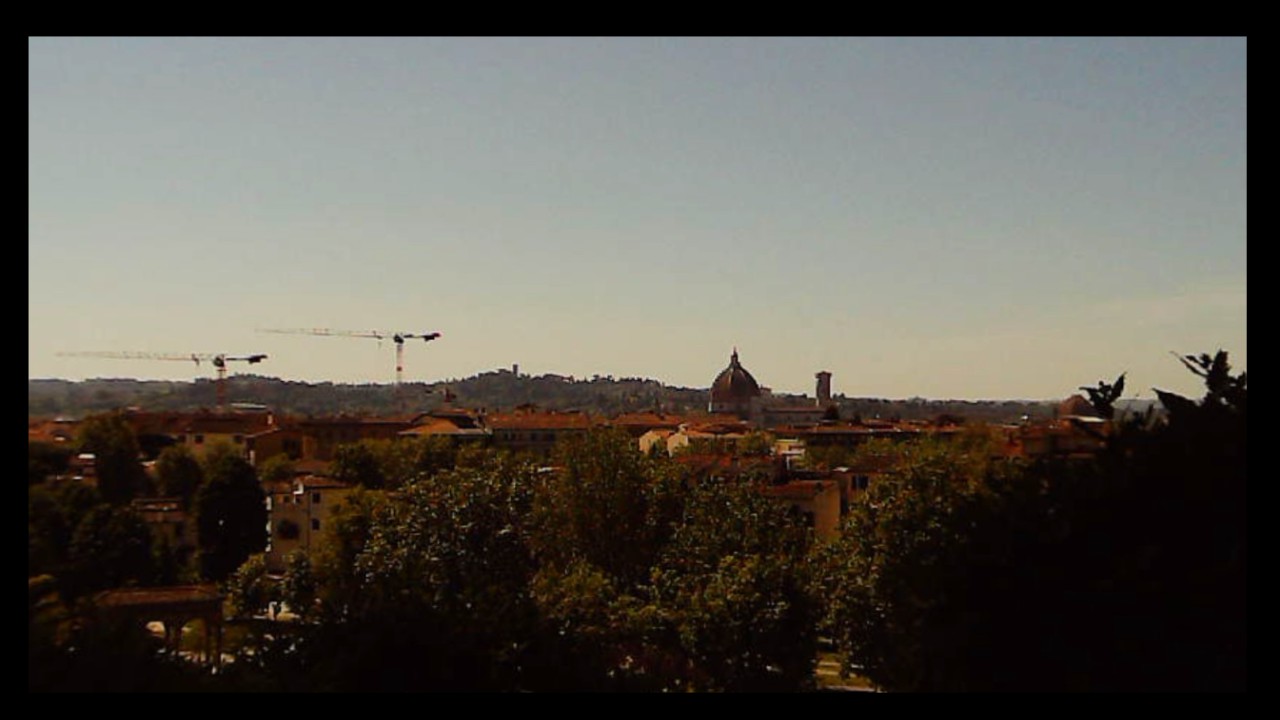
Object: Betafpv air75